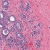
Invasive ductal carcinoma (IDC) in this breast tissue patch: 0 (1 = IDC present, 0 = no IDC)